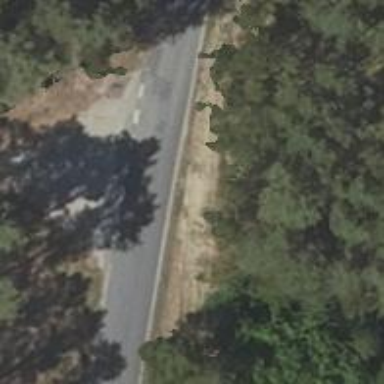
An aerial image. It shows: Tertiary road with asphalt surface.